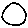
Label: circle